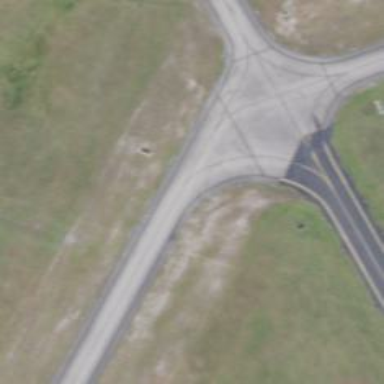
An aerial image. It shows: Image of taxiway at airport.